Field crop: maize
Growth stage: 1
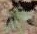
Species: datura